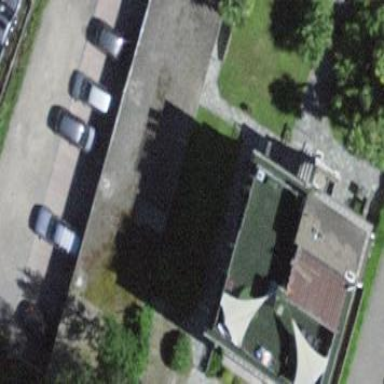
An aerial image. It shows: Group of garages.